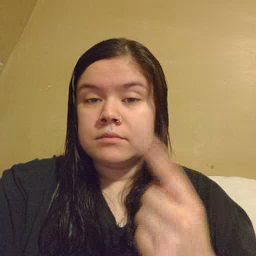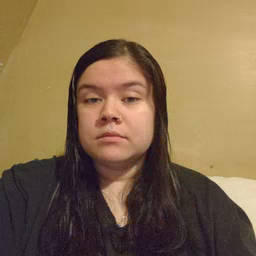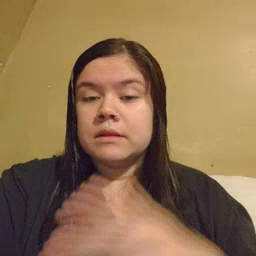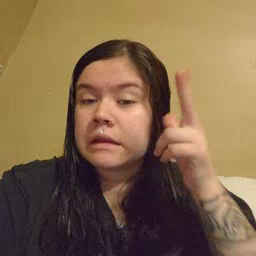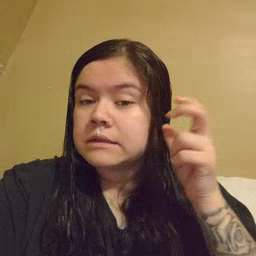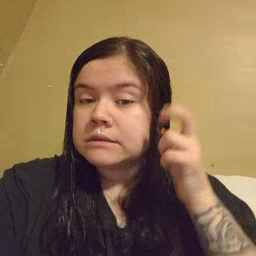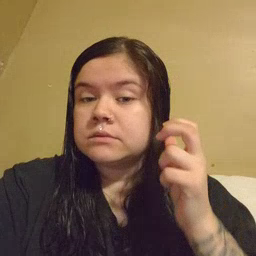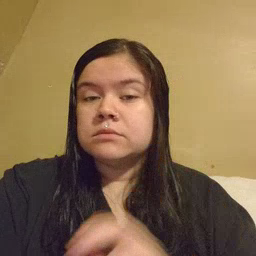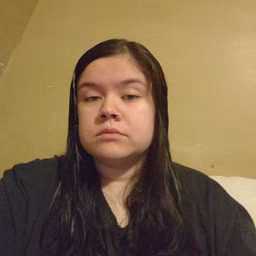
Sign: listen